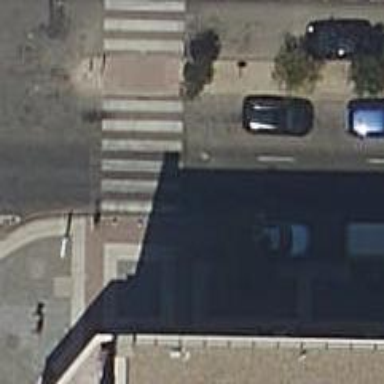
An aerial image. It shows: Zebra crossing on footway.